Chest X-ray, AP view. Patient: 64 years old, sex M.
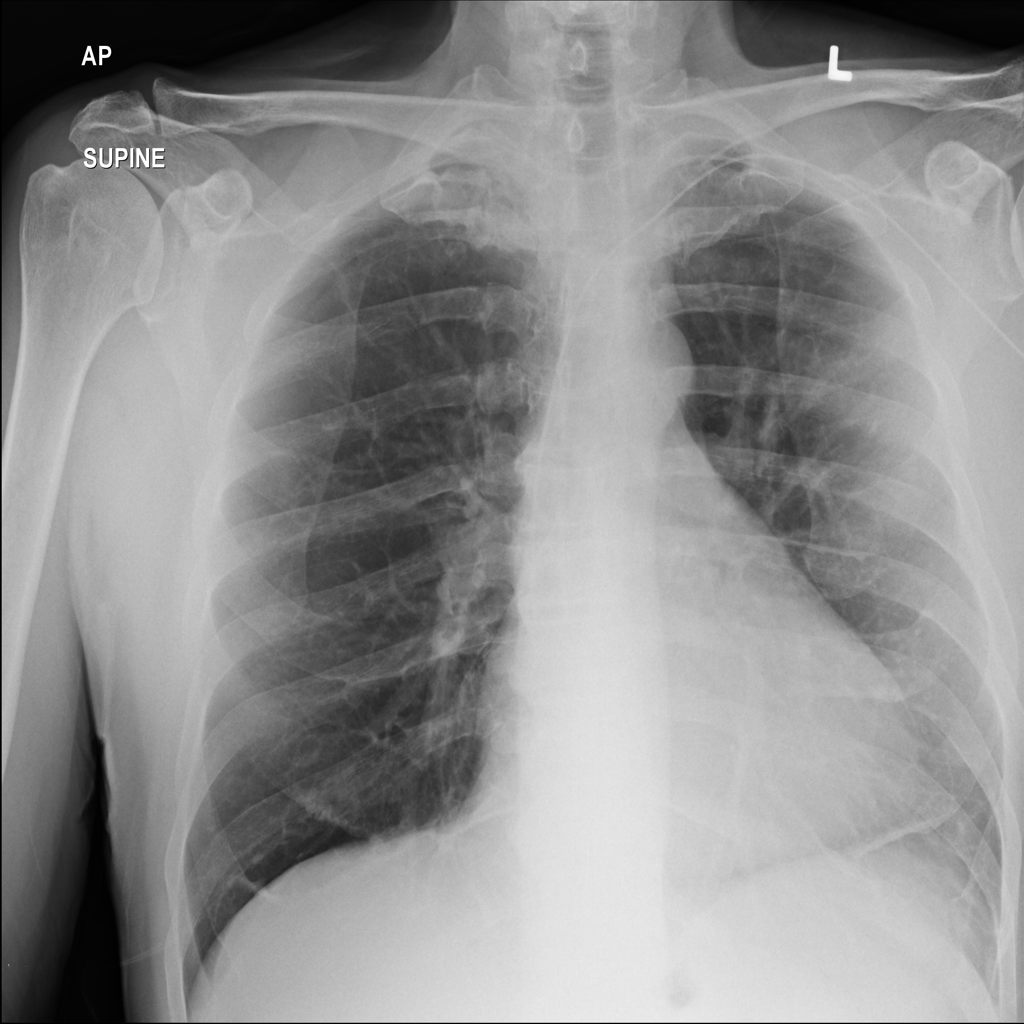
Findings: Infiltration